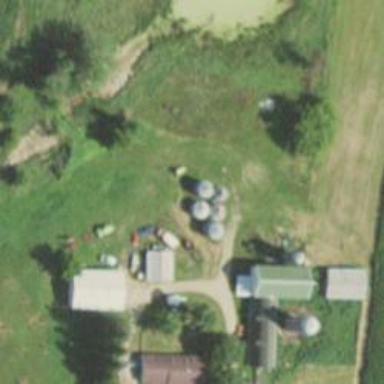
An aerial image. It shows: Silo.